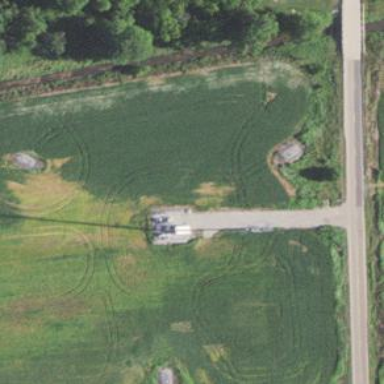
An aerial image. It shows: Communications tower.